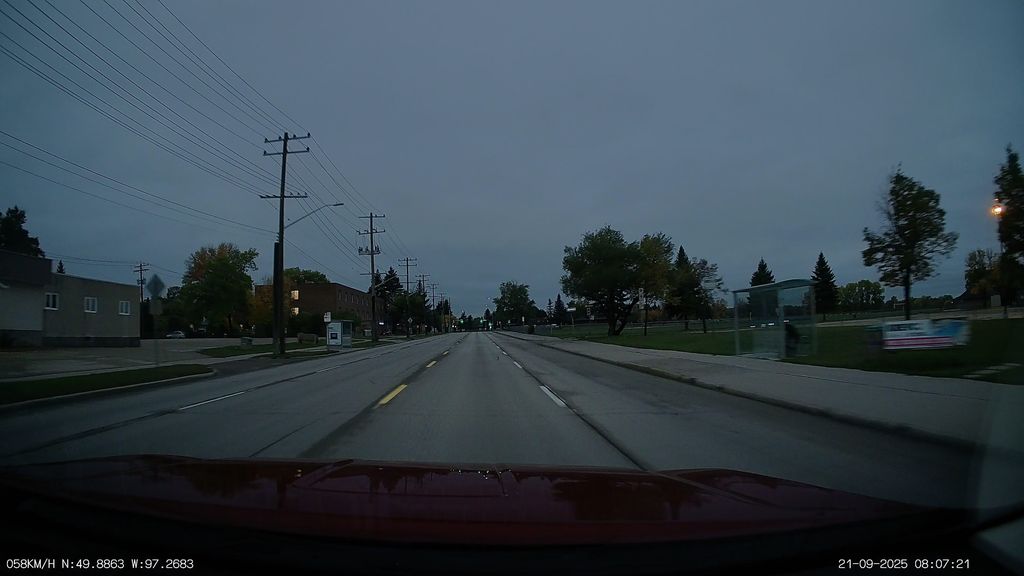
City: winnipeg